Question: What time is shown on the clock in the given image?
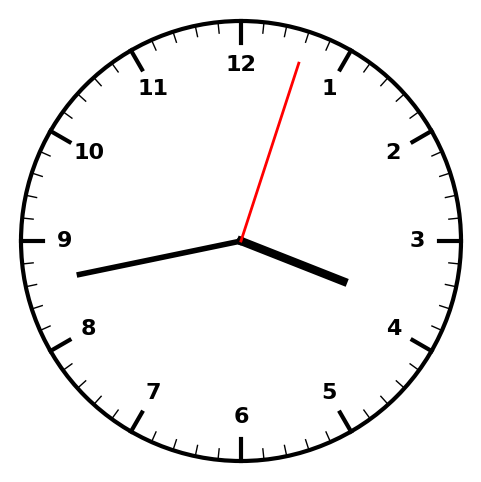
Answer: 03:43:03